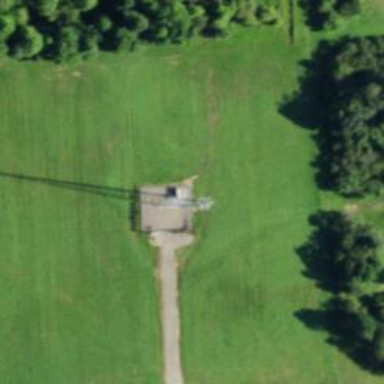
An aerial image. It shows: Communication mast tower.